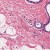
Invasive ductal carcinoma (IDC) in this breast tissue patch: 0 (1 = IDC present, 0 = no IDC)